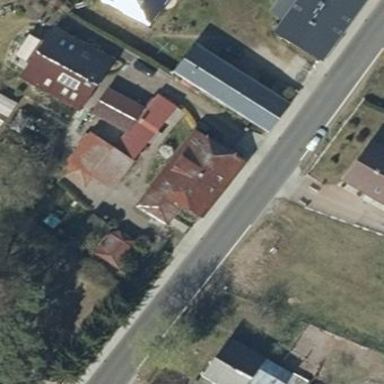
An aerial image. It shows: House with gabled roof. The roof is maroon in color and oriented along the building.